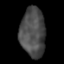
Tissue: lung
Cell type: Epithelial cells
Senescence score: 0.2216
Nuclear area (px): 1216
Mean DAPI intensity: 75.255